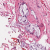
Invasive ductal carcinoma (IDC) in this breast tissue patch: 0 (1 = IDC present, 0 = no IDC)